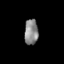
Tissue: skin
Cell type: Epithelial cells
Senescence score: 0.2846
Nuclear area (px): 344
Mean DAPI intensity: 136.733